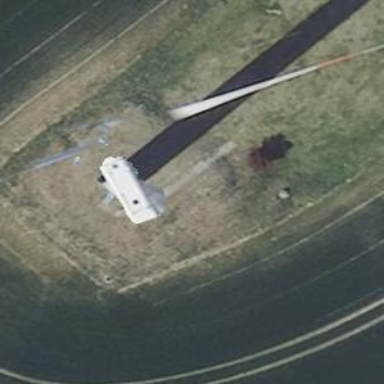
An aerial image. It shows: Wind turbine generator made by Vestas. The generator utilizes wind as its power source and belongs to the horizontal axis type.